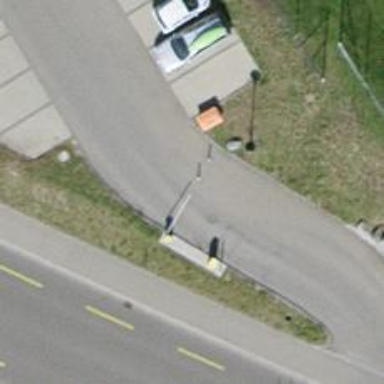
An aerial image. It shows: Lift gate barrier.